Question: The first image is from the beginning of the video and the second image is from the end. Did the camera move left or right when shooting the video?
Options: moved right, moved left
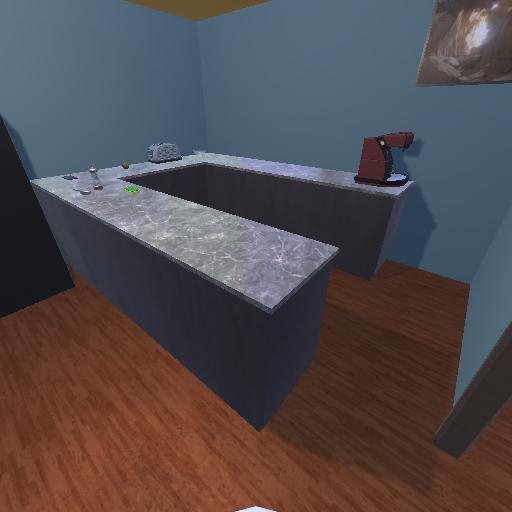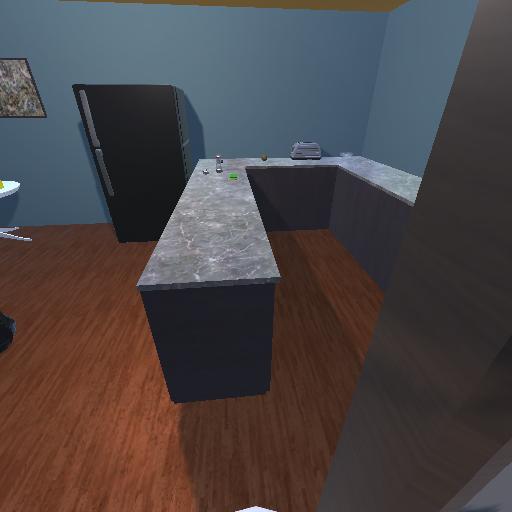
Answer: moved right